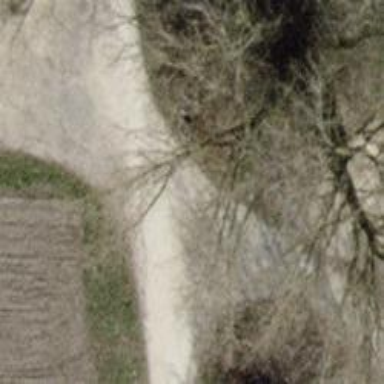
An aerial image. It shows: Compacted track road on bridge with grade 2 track type.